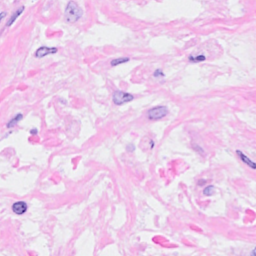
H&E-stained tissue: Breast